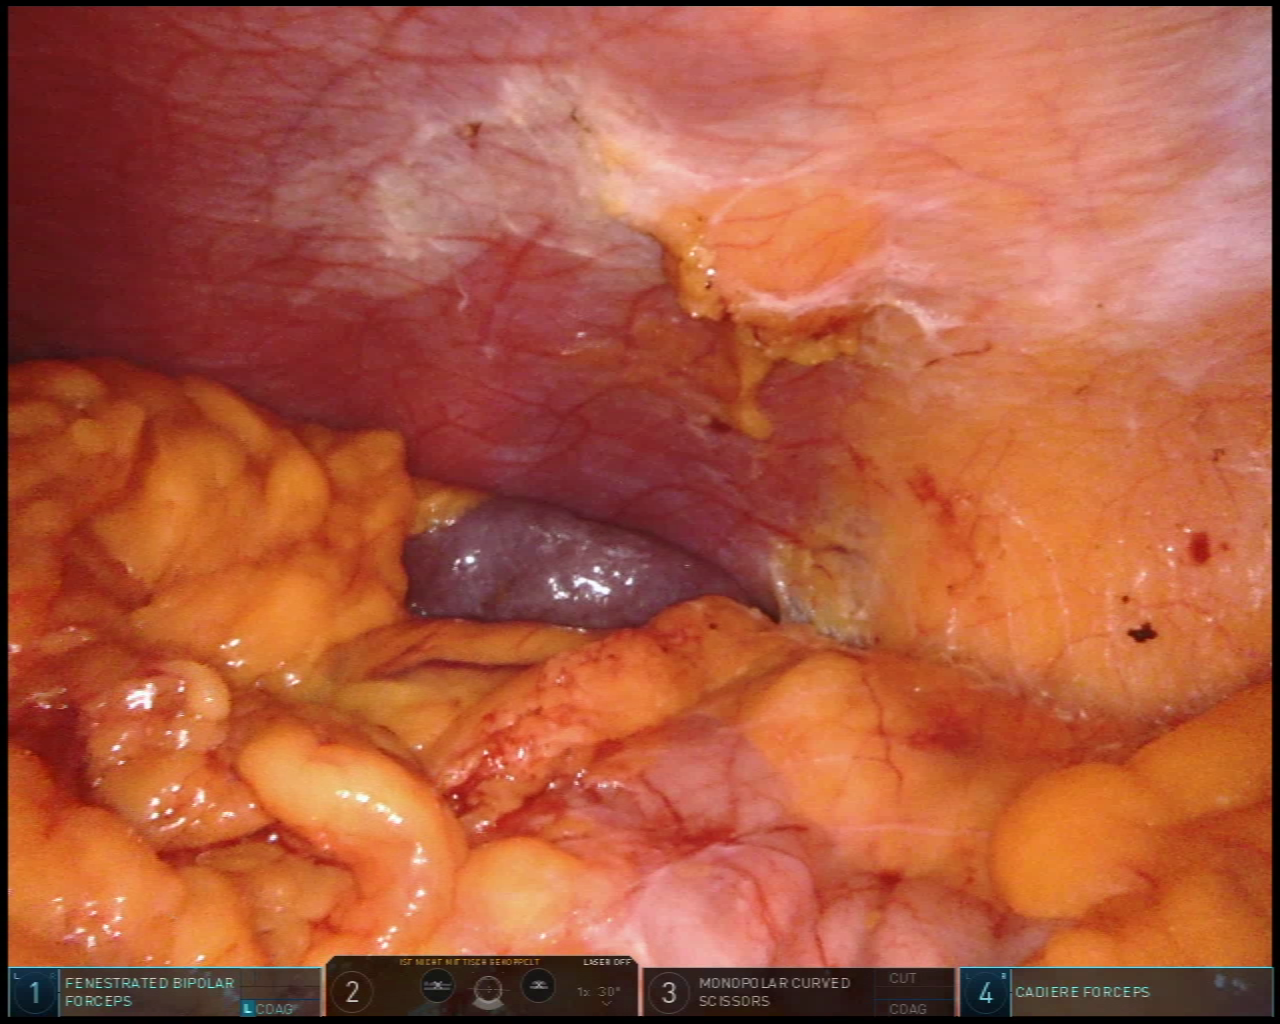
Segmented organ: spleen
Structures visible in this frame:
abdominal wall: yes
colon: yes
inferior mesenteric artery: no
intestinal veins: no
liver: no
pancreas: no
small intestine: no
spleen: yes
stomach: no
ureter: no
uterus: no
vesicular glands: no